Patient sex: F
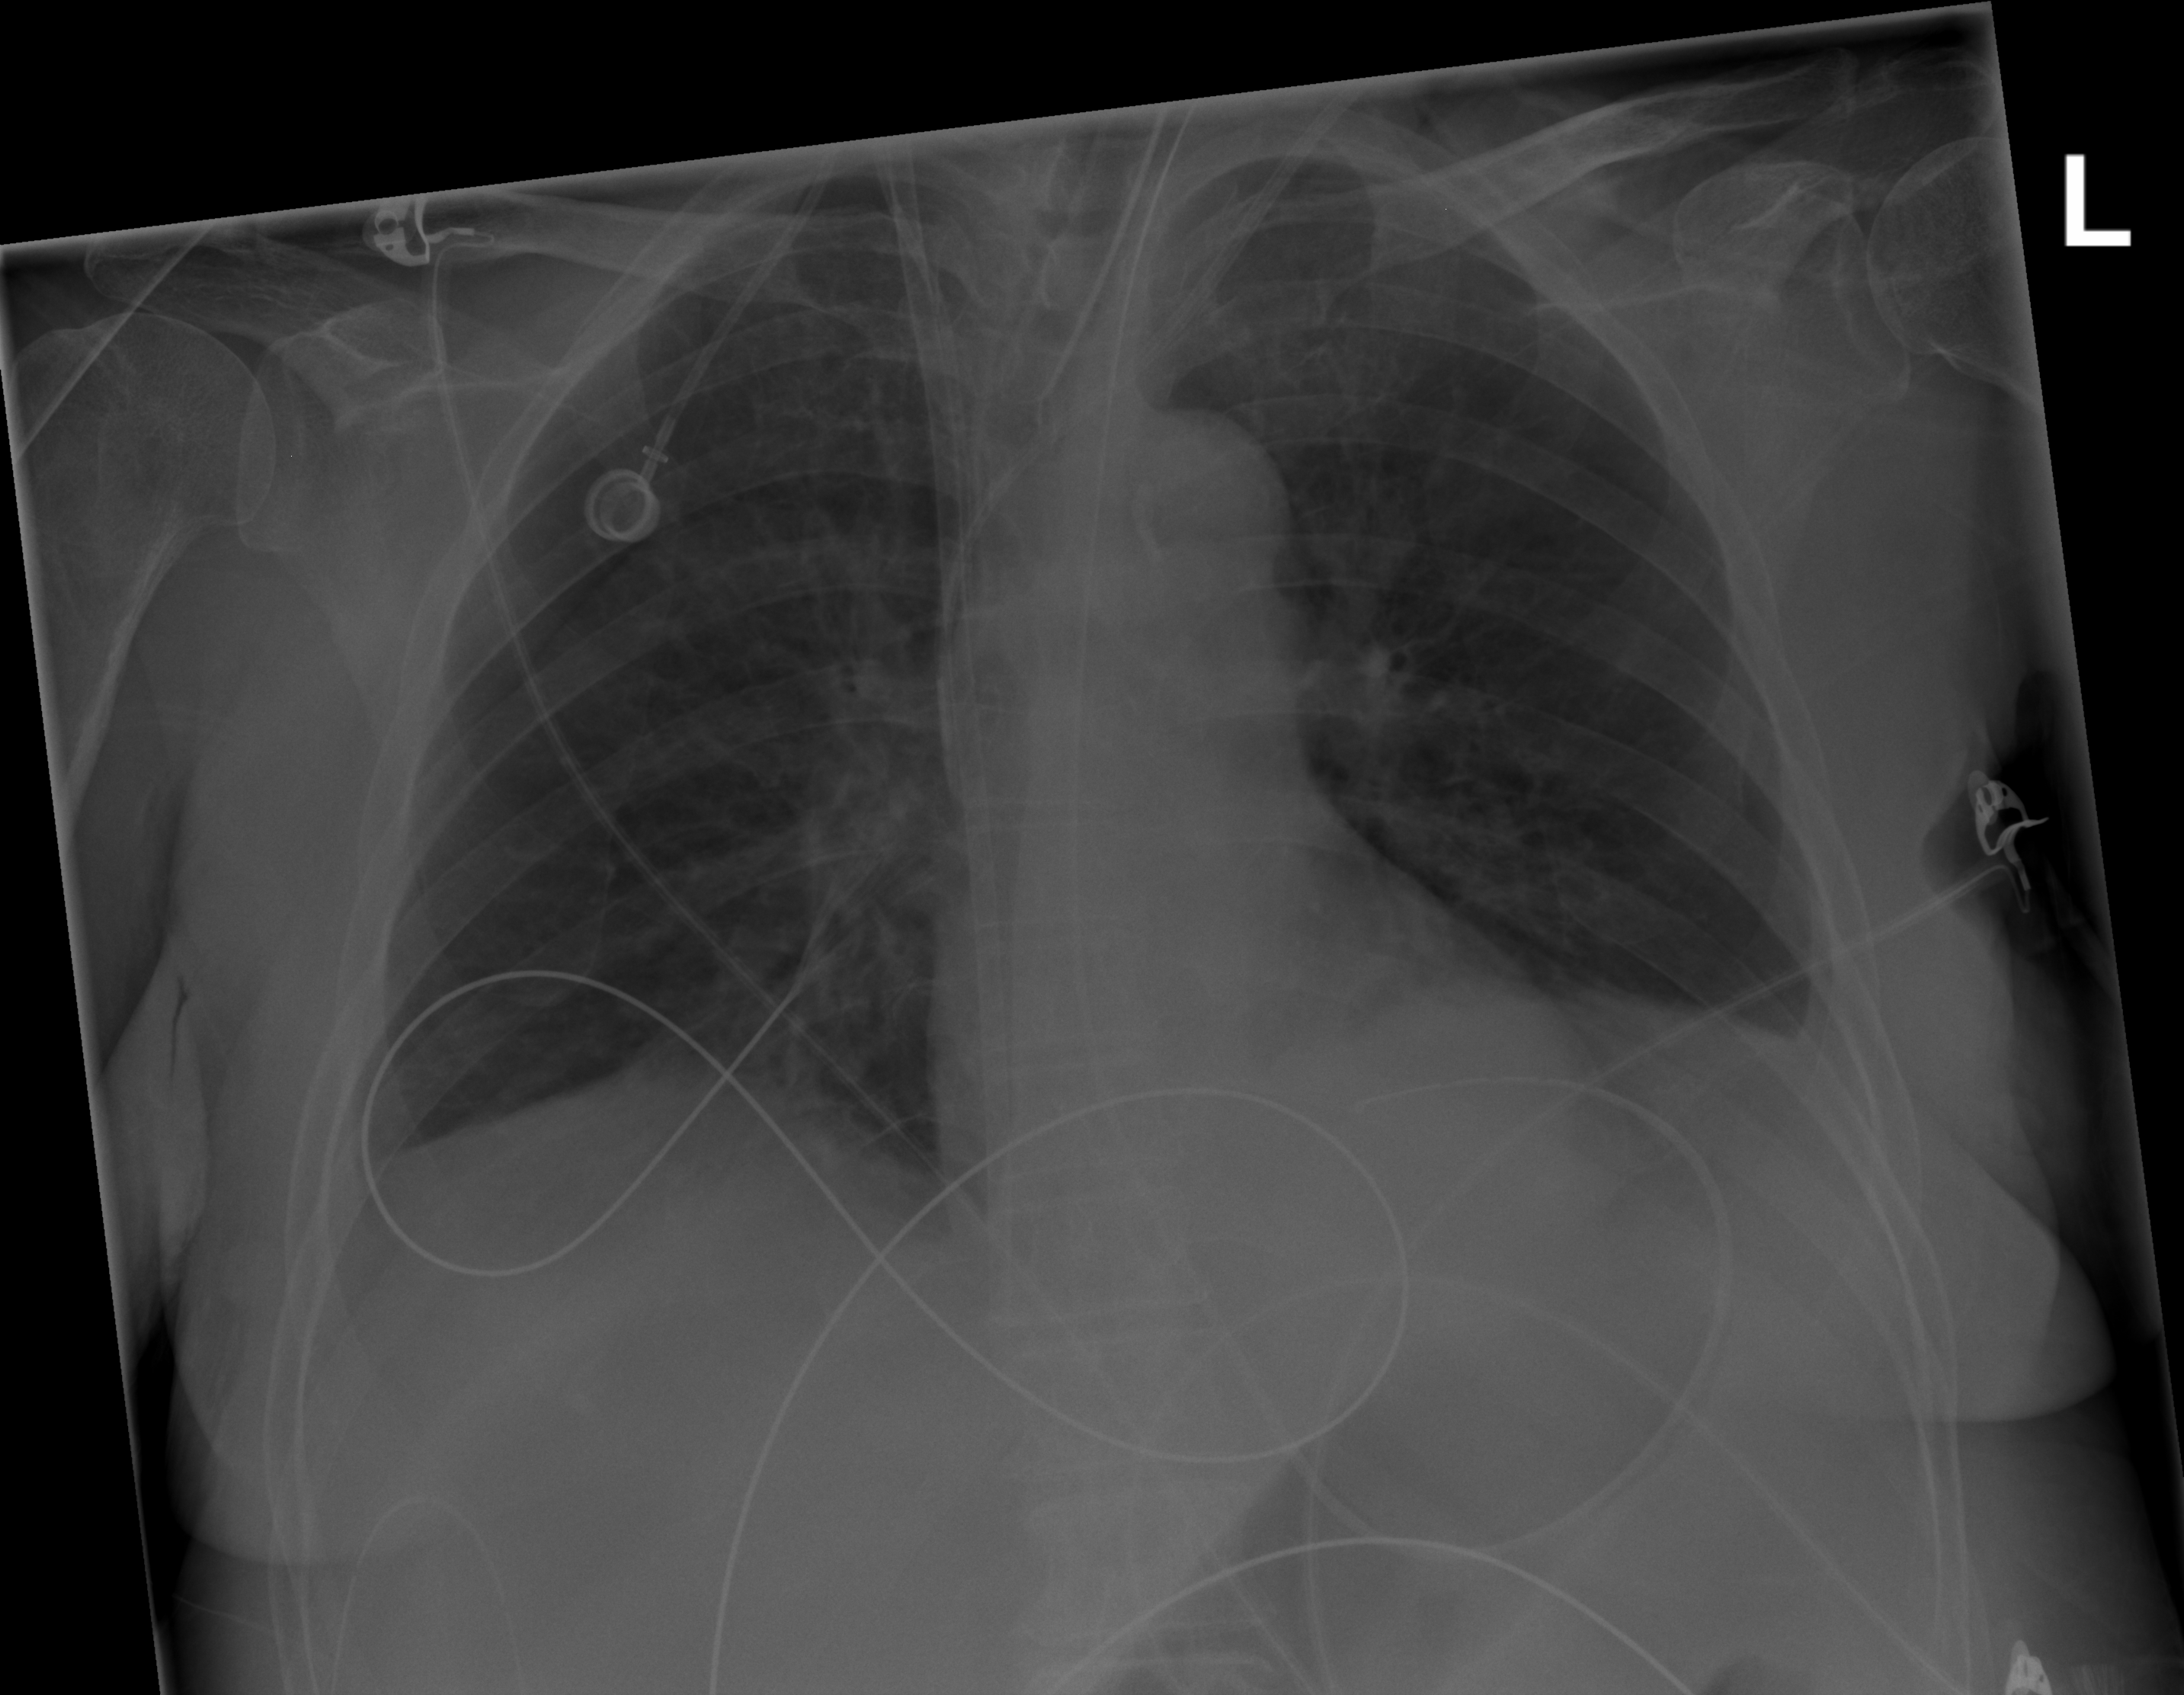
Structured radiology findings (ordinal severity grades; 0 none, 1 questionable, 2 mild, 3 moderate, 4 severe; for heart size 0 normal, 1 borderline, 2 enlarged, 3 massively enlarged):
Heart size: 0
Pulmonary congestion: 0
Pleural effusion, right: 0
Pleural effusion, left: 0
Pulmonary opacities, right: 0
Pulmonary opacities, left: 0
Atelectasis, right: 2
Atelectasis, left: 2